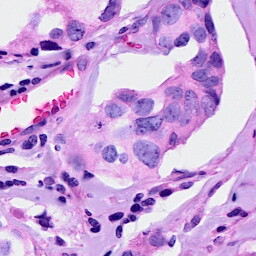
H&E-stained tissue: Breast